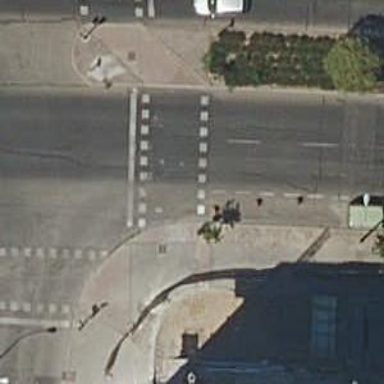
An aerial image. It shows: Crossing on the footway with traffic signals.